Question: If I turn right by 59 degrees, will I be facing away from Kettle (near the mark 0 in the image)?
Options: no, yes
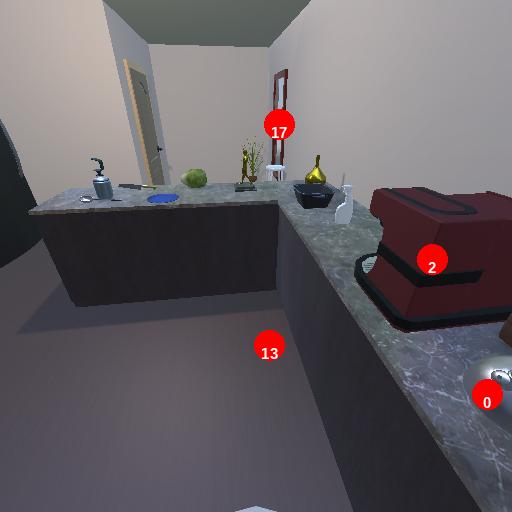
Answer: no